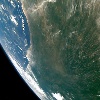
Label: land